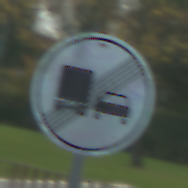
Verkehrszeichen: EndeUeberholverbotKraftfahrzeuge
Umgebung: Outdoor, Urban
Tageszeit: MorningAfternoon
Wetter: PartlyCloudy
Licht: Natural
Jahreszeit: NotSpecified
Kontrast: LowContrast